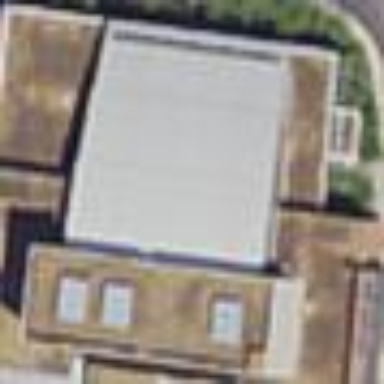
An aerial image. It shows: Arts centre building.